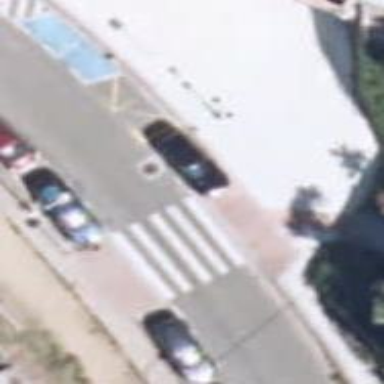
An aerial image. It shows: Marked zebra crossing with traffic calming measures.